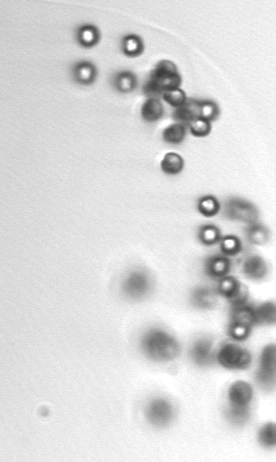
Label: Phaeocystis